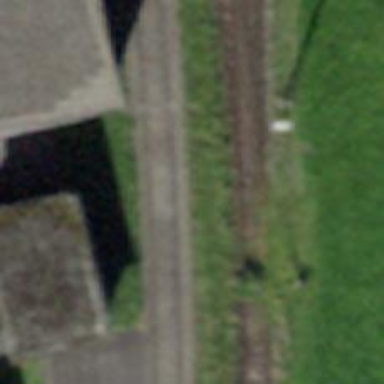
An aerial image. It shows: Railway switch.